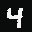
Label: 4